Question: I have an HTML 'div' inside another 'div':
'''
<div class="content">
<div class="block">
blabla
</div>
<br/>
<div class="block">
blabla
</div>
<br/>
<div class="block">
blabla
</div>
<br/>
<div class="block">
blabla
</div>
</div>
'''
I'm expecting to see 4 small blocks containing 'blabla' but instead those blocks are taking the whole area (same width as "content")

How can I disable parent to child inheritance?
CSS:
'''
.block {
border-radius: 4px;
border: 1px solid;
background-color: #d9edf7;
border-color: #bce8f1;
color: #3a87ad;
}
.content {
margin: 0 auto;
text-align: left;
width: 940px;
background-color: White;
padding: 20px;
font-size: 12px;
border-radius: 7px 7px 7px 7px;
min-height: 180px;
height: 80%;
}
'''
thanks
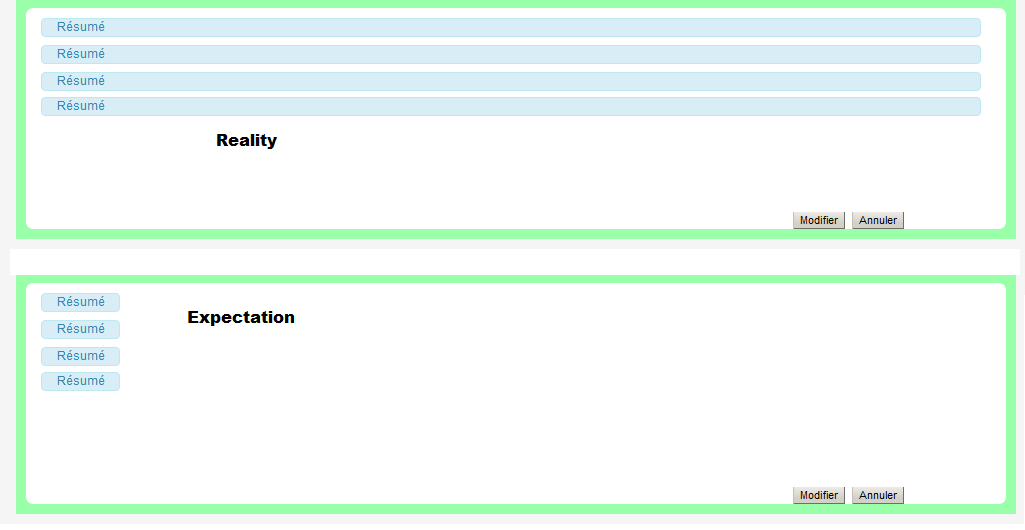
Answer: Every block element like '<div>, <p>' having default 100% width.
here is list of some block element <URL>
if you want less width than 100%, then you should asign some fixed width to that element